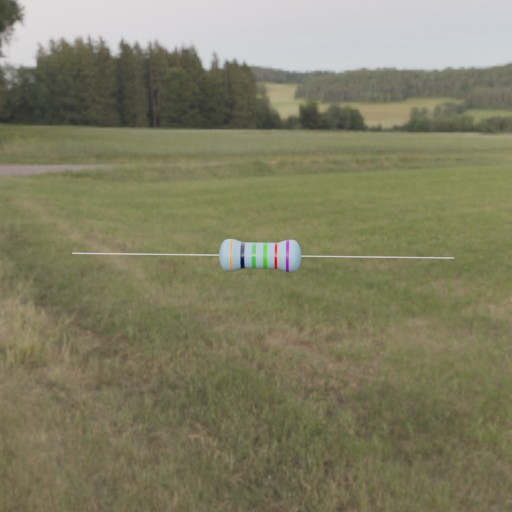
Resistor colour bands (in order): orange, black, green, green, red, violet